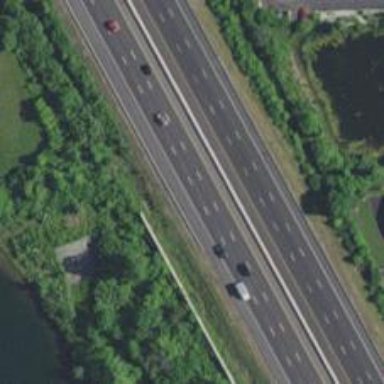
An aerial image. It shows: Asphalt motorway.